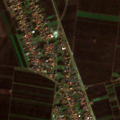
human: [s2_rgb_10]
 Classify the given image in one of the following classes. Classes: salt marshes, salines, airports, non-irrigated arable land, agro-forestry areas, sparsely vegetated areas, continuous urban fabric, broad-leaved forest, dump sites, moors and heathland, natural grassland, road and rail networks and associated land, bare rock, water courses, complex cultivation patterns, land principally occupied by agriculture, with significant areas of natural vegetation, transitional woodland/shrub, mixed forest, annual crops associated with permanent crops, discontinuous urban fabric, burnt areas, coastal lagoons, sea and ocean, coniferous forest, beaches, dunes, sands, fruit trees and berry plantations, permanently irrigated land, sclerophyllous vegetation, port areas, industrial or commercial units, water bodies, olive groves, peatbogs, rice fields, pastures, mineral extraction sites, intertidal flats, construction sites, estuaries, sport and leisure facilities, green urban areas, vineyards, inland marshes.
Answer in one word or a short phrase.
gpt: discontinuous urban fabric, non-irrigated arable land, complex cultivation patterns